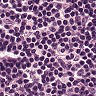
Metastatic tissue present: no